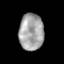
Tissue: prostate
Cell type: Myeloid cells
Senescence score: 0.3289
Nuclear area (px): 878
Mean DAPI intensity: 165.023